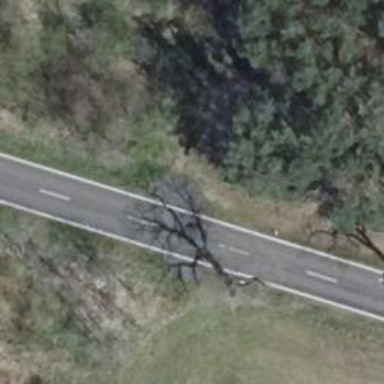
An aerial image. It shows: Primary road with asphalt surface.